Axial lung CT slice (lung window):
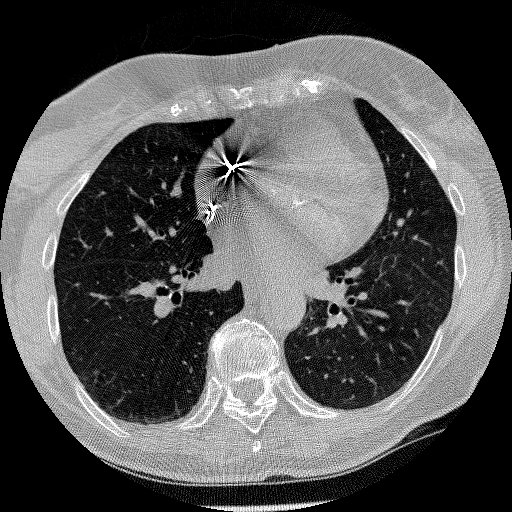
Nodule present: yes
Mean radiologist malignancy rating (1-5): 3